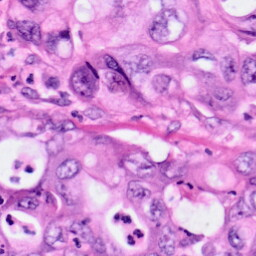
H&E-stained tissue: Pancreatic